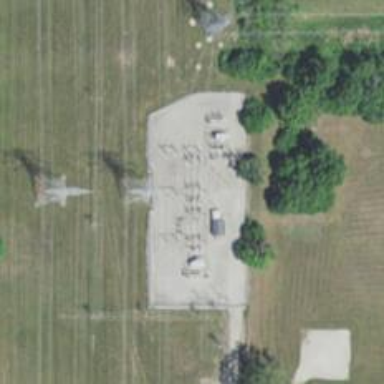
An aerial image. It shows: Switch for power supply.